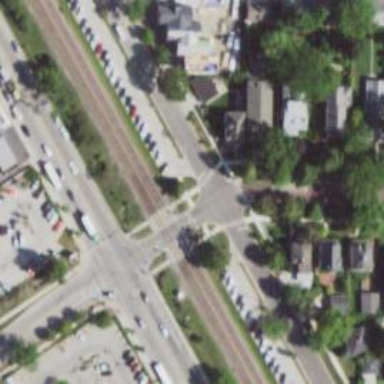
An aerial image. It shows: Uncontrolled zebra crossing on footway.